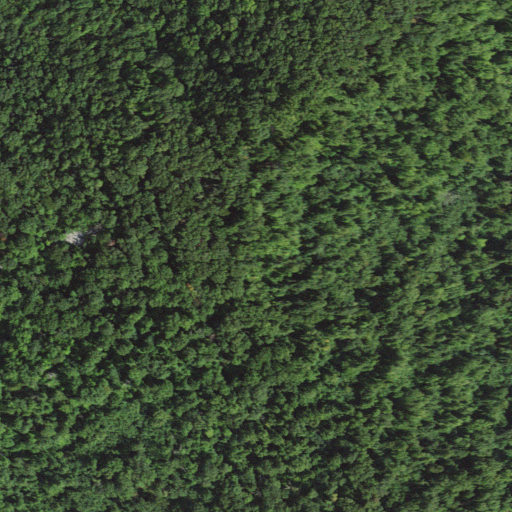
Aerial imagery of mountain in Virginia named Archer Mountain containing only deciduous forest